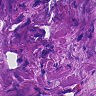
Metastatic tissue present: yes